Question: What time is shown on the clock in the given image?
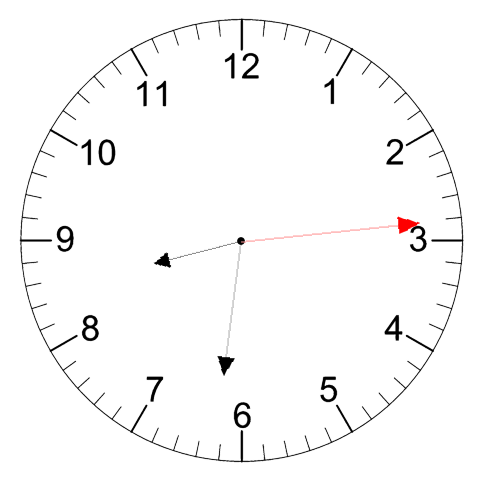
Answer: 08:31:14